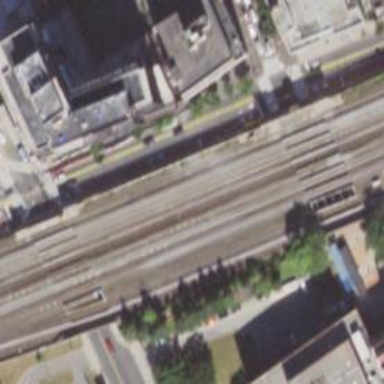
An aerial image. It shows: Electrified railway with rail tracks.